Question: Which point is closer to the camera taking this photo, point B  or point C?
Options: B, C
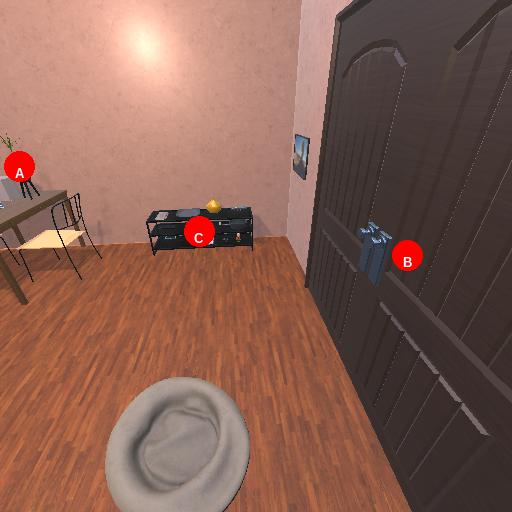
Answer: B